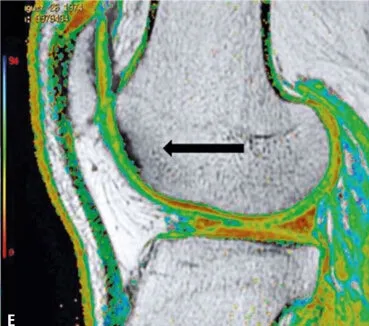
Right knee images before surgery. T2-weighted magnetic resonance image in the sagittal plane view showing the same lesion (arrow).
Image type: radiology (mri)